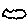
Label: cloud